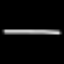
Label: line